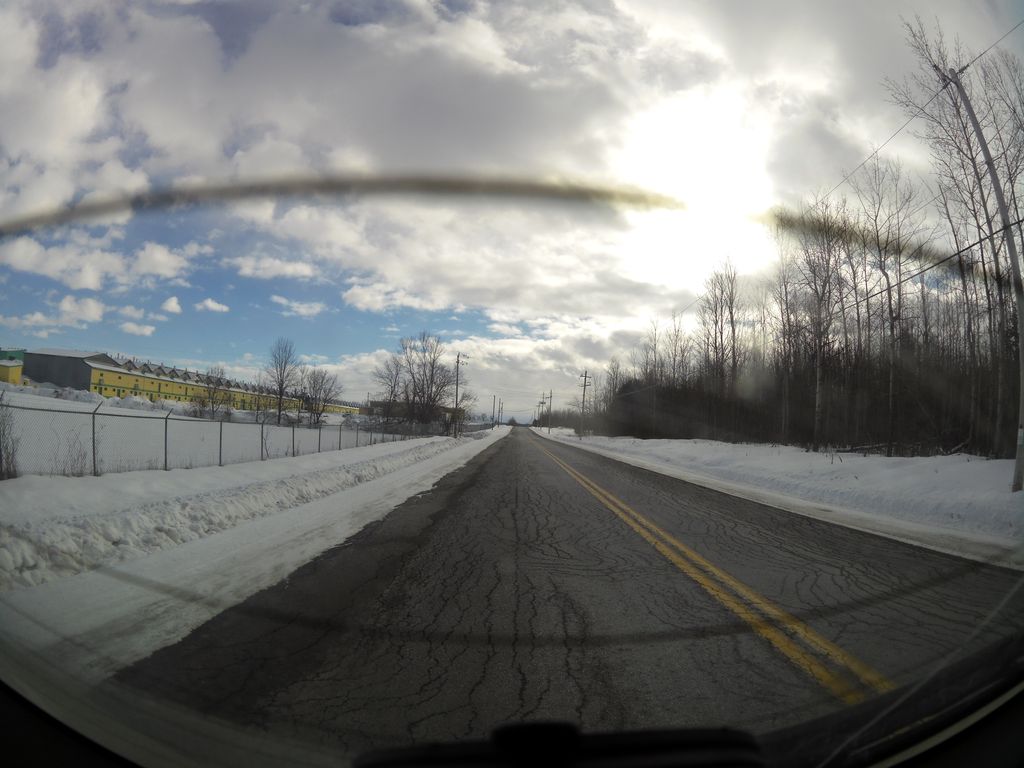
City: ottawa-gatineau